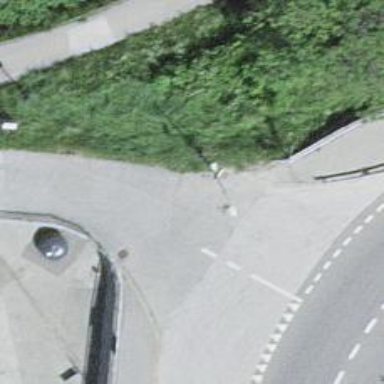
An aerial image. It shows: Unmarked crossing on footway.